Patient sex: F
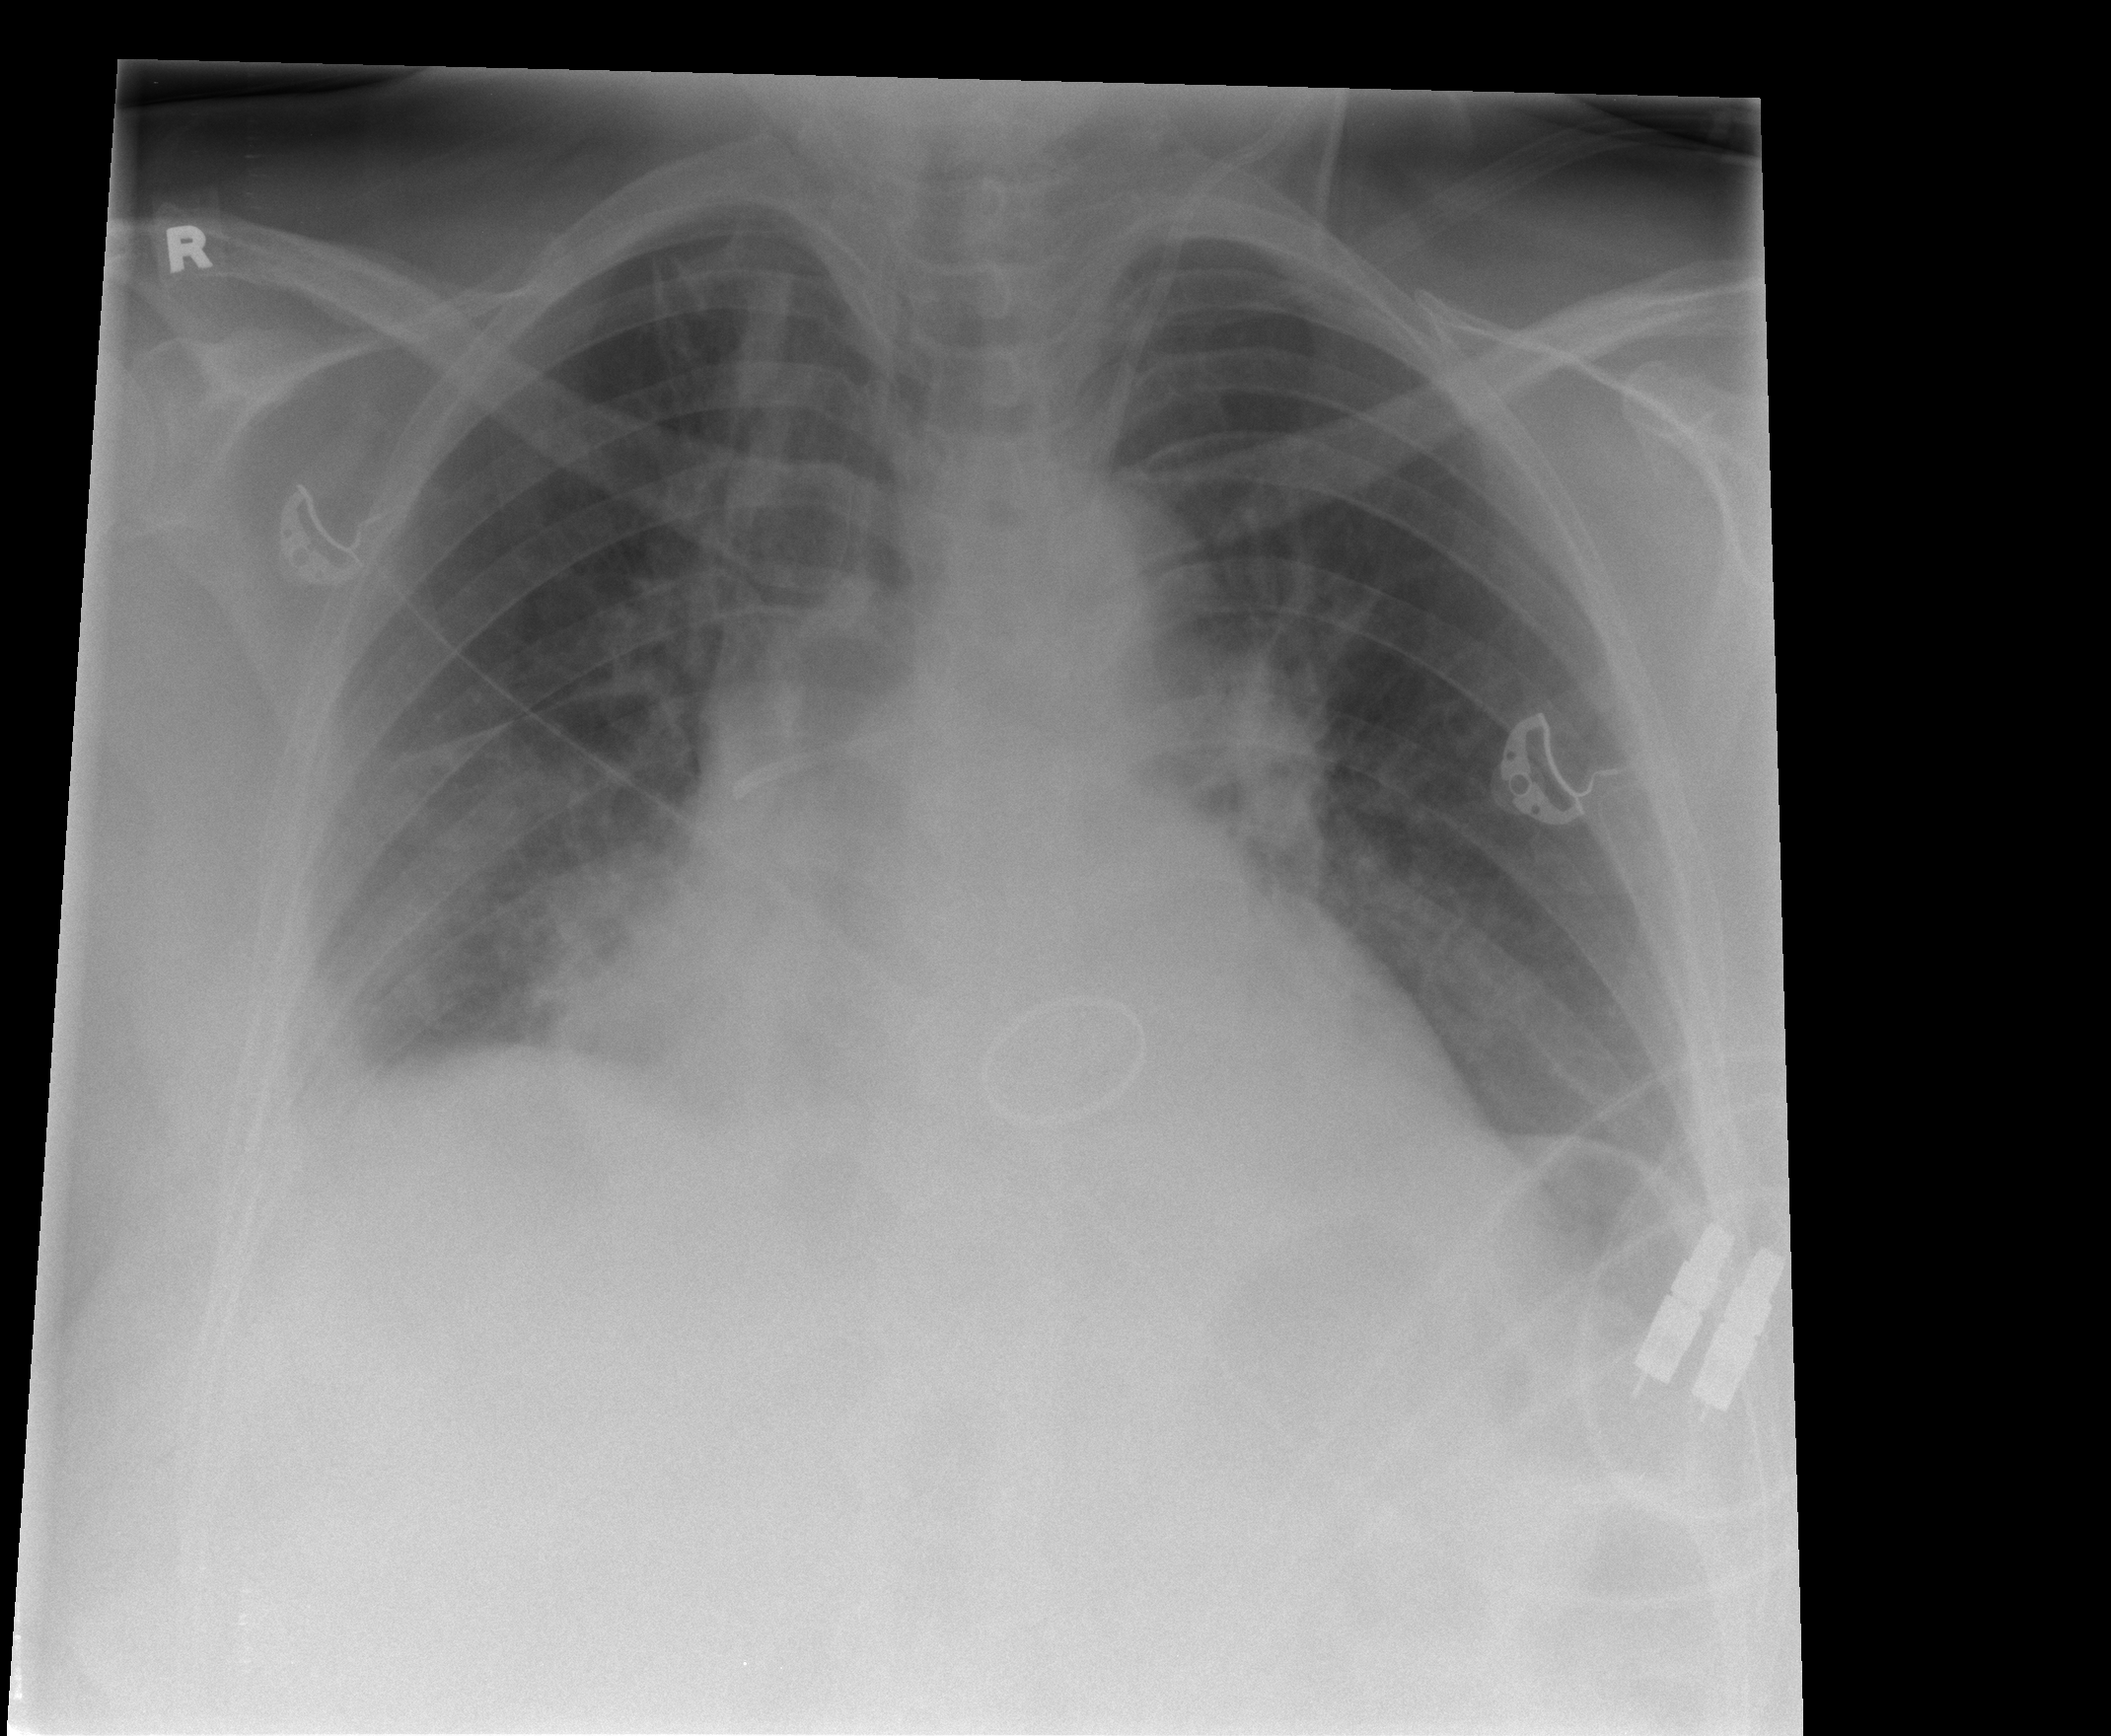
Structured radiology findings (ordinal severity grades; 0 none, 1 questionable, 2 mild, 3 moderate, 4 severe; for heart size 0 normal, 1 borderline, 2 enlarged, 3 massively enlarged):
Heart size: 2
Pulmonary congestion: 0
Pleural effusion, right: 1
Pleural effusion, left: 0
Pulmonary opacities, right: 1
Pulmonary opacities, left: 0
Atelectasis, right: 2
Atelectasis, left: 0